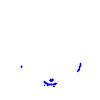
Particle: kaon